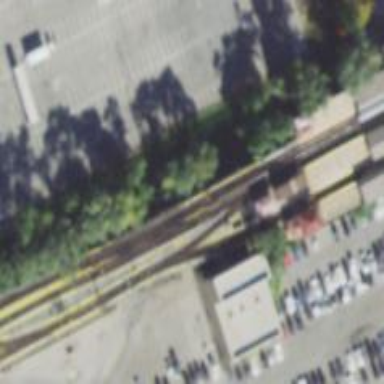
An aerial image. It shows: Railway crossing.